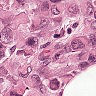
Metastatic tissue present: yes